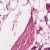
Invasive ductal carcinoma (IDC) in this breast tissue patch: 0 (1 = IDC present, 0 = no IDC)